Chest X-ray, PA view. Patient: 55 years old, sex M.
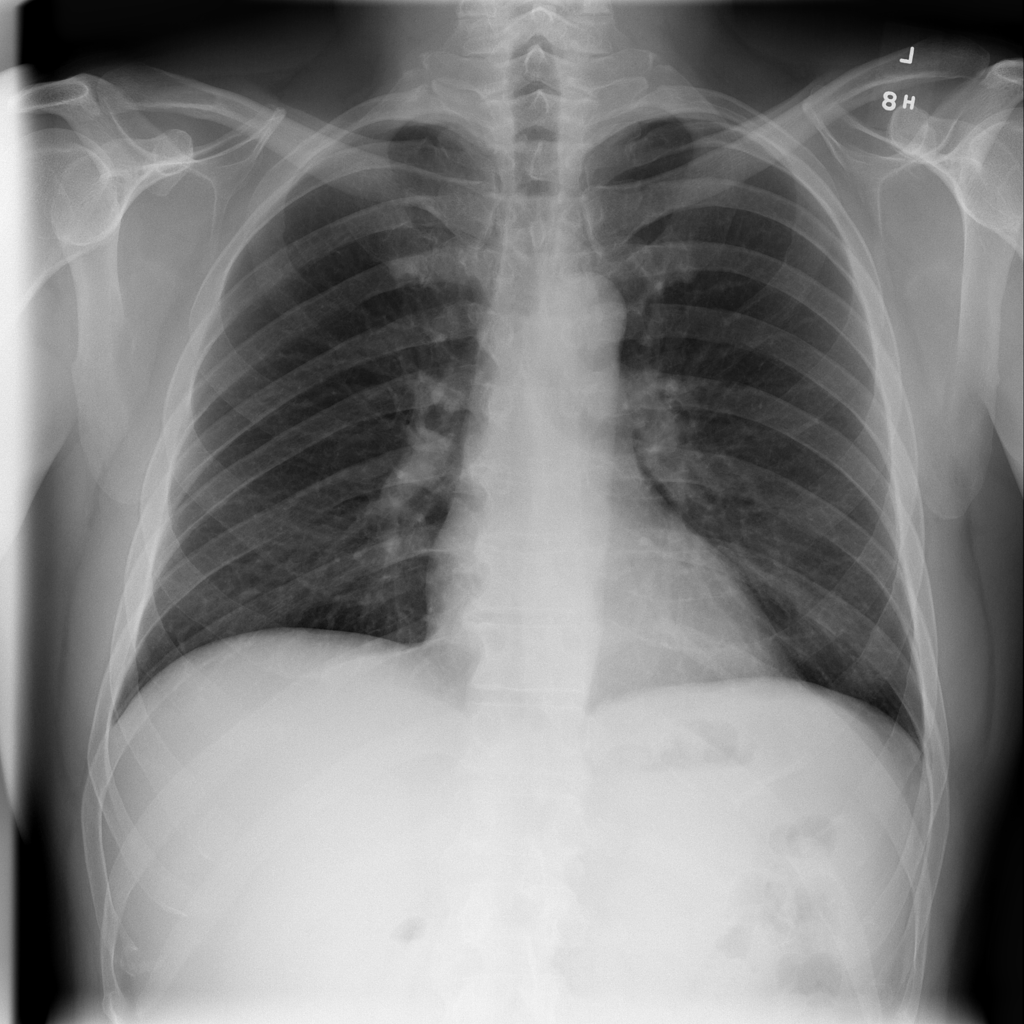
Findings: No Finding